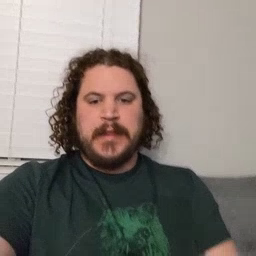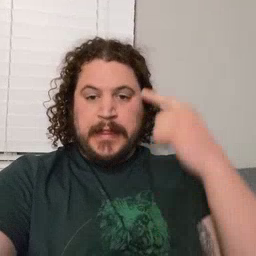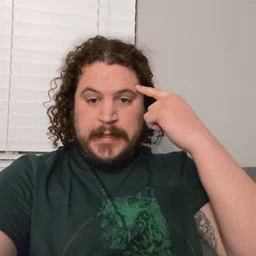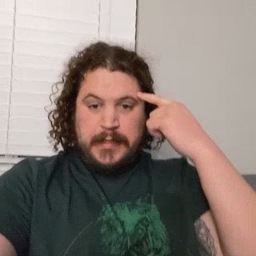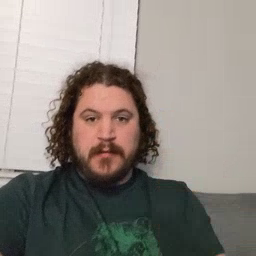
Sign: think